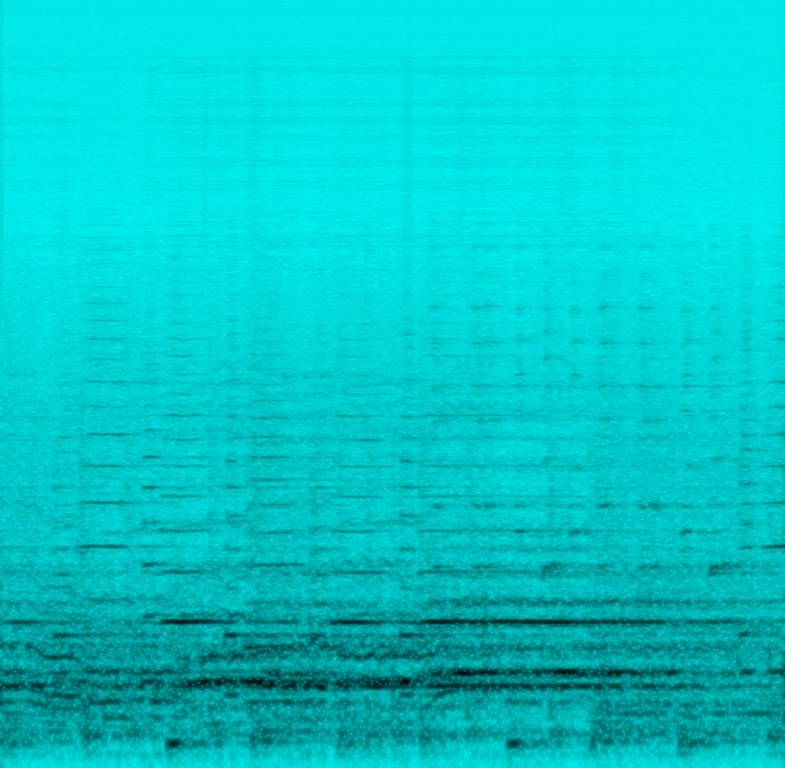
The song is an instrumental movie soundtrack. The song is medium tempo with a choral section changing, trumpet playing melody and drums playing in a march rhythm. The song is majestic like a funeral march. The song is a movie soundtrack with a poor audio quality issue.